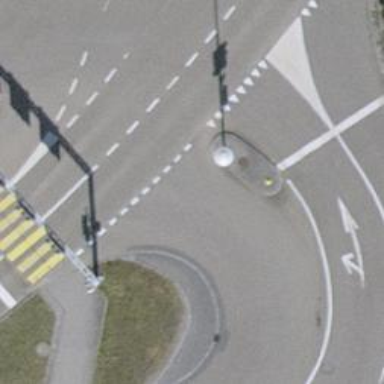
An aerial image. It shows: Traffic calming island.